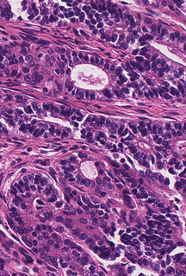
Tumor epithelial tissue: yes
Tumor-associated stroma tissue: yes
Normal tissue: no